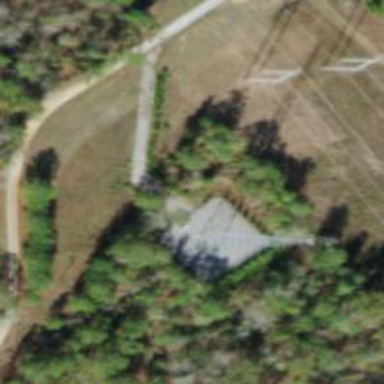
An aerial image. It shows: Man-made mast used for communication purposes.